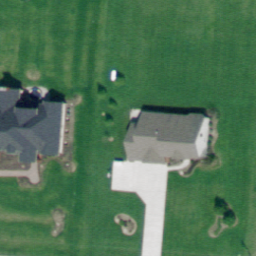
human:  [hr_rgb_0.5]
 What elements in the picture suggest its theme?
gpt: sparse residential